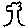
Label: tree